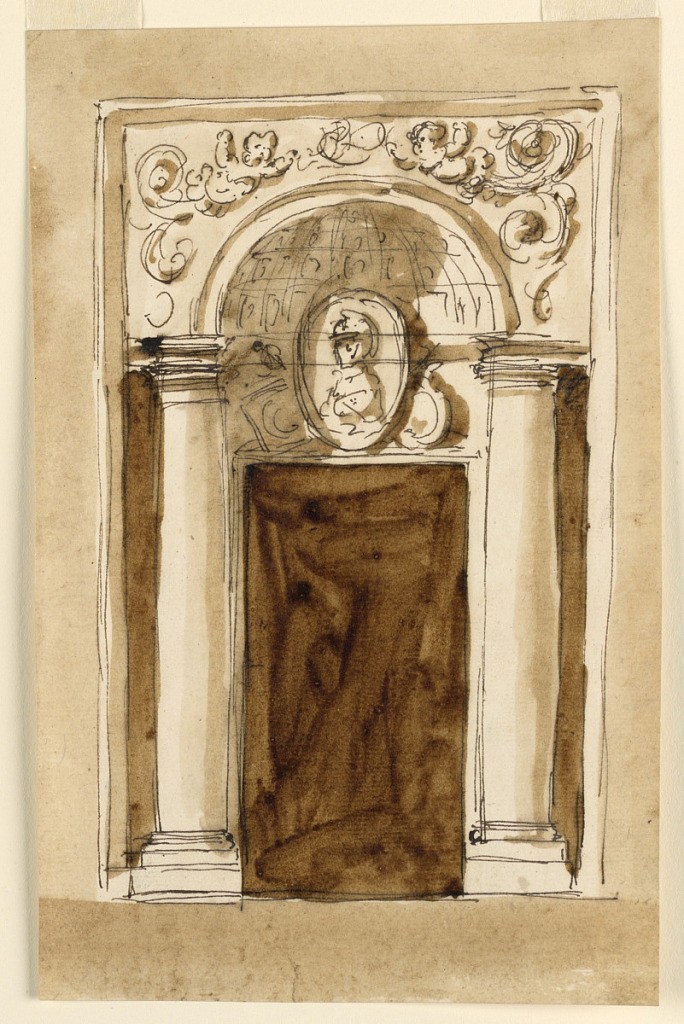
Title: Doorcase
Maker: Giuseppe Barberi, Italian, 1746–1809
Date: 1789–93
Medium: Pen and brown ink, brush and brown wash on off-white laid paper
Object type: Drawing
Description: The over door is in the back wall of a niche which is coffering on top, above a molding.  The over door consists of a high medal- lion, oval, with the bust portrait of an armored man, and a trophy.  On either side of the door is a Doric column supporting the wall which is decorated with two half-figures of children springing from rinceaux.